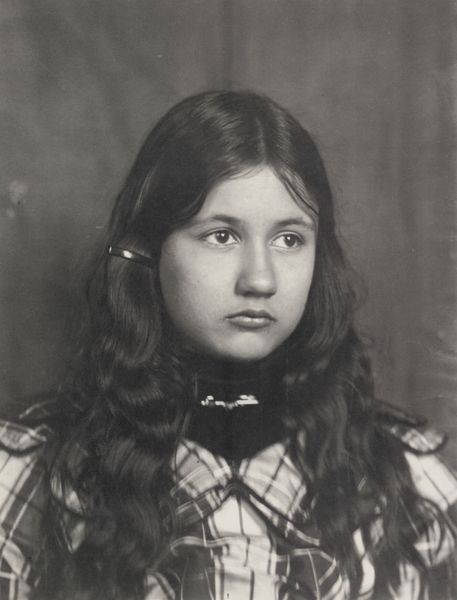
Titel: Denise
Künstler: Francois Emile Zola
Schlagwörter: schatten, weiß, mädchen, zola, frau, frisur, grau, haar, hintergrund, kariert, kleid, licht, mund, nase, profil, schmuck, schwarz, stirn, blick, schal, hochformat, karo, muster, schleife, hemd, jung, wand, augen, bluse, gesicht, kragen, lang, samt, bild, bildnis, hals, portrait, porträt, haare, lange haare, pose, kind, augenbrauen, brosche, brustbild, kinn, lippen, locken, mittelscheitel, scheitel, traurig, oval, wangen, ecke, kette, ernst, brauen, glanz, pupillen, atelier, streifen, halskette, foto, fotografie, photographie, haarspange, spange, karos, offen, schwarz-weiss, lockig, schulterklappen, strähne, photo, wellig, gesichtsausdruck, aufnahme, strähnen, atelieraufnahme, nnase, lange, porträtfoto, dunkle augen, photostudio, trotz, apange, schmollen, sträne, große augen